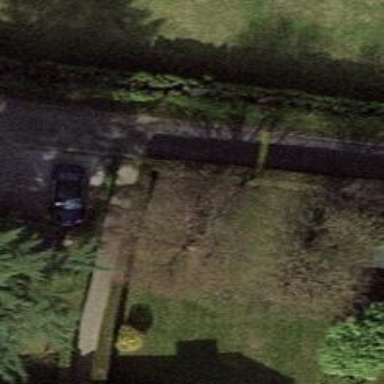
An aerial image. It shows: Evergreen tree with needle-leaved leaves.